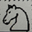
Piece: wN